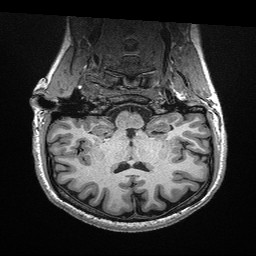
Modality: T1w
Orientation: sagittal
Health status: healthy
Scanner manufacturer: siemens
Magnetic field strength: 3 T
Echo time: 0.00298 s